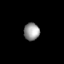
Tissue: skin
Cell type: T cells
Senescence score: 0.7312
Nuclear area (px): 265
Mean DAPI intensity: 152.026